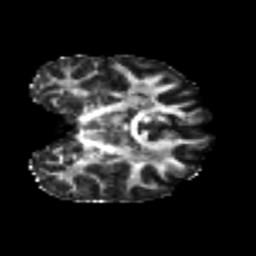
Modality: FA
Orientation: coronal
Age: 22
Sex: female
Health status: healthy
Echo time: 0.074 s